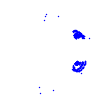
Particle: electron